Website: macys
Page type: billing-address
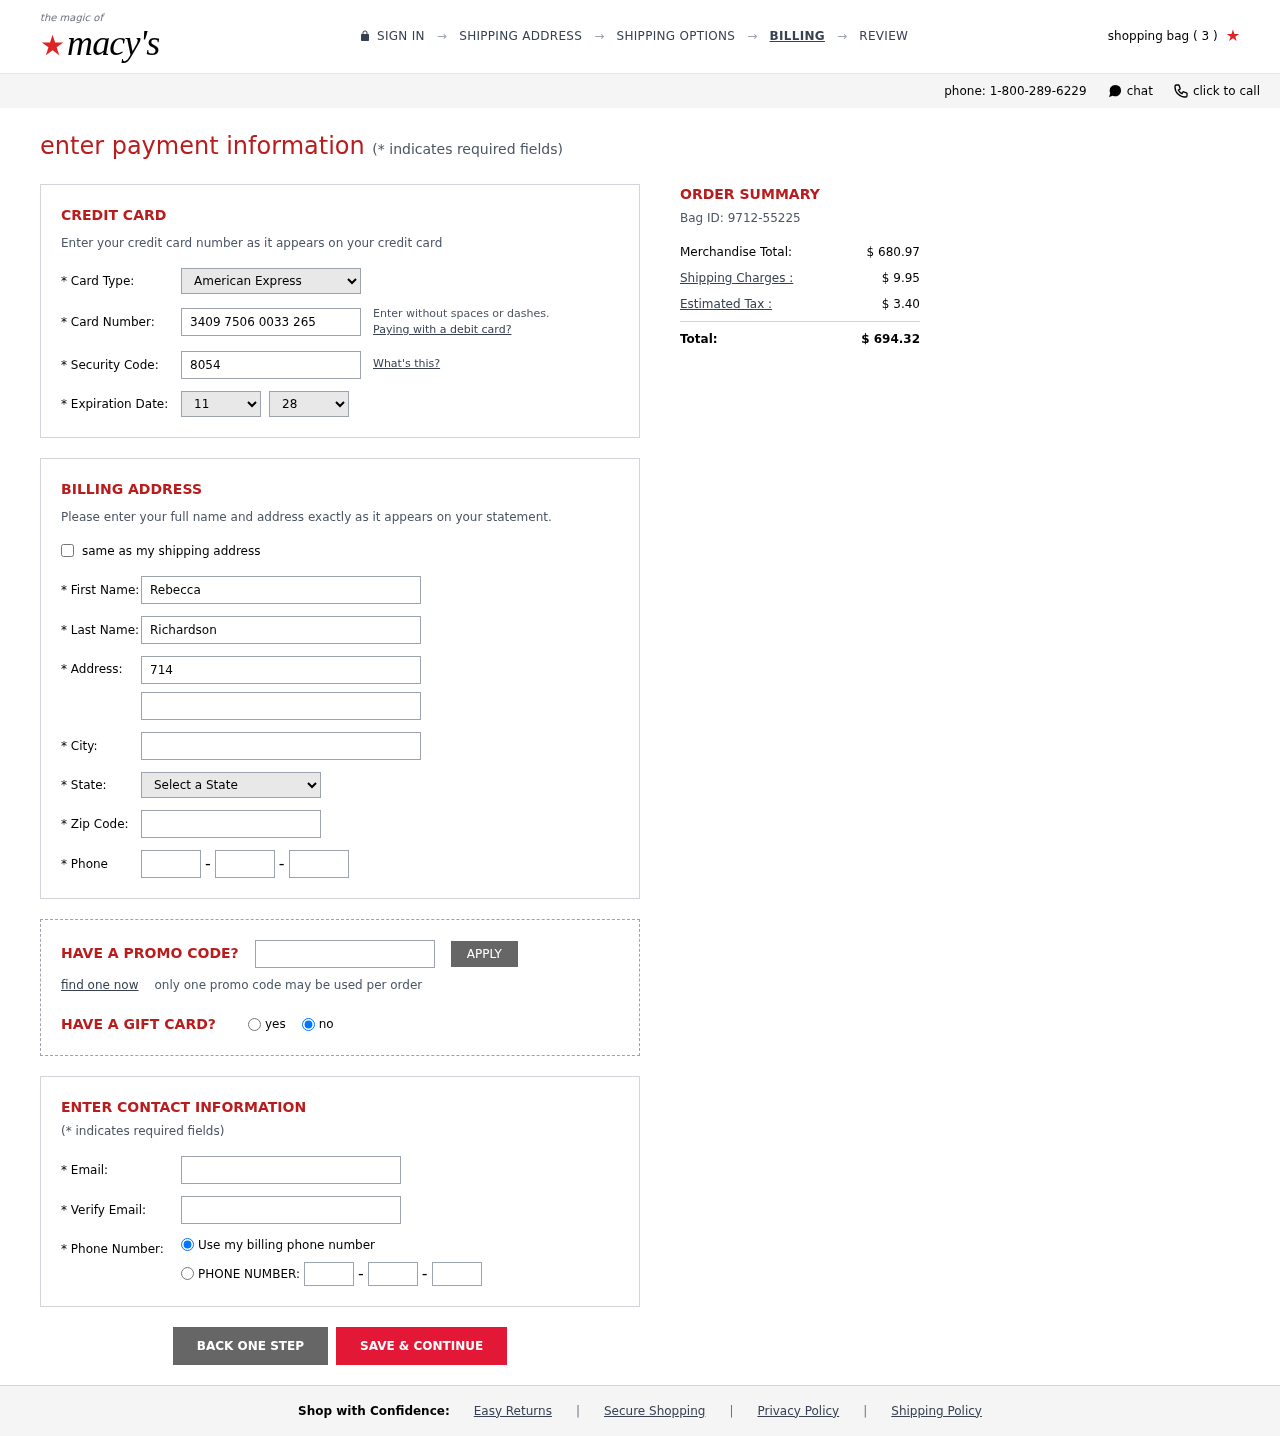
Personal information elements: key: PII_CARD_CVV
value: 8054
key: PII_CARD_EXPIRY_MONTH
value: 11
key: PII_CARD_EXPIRY_YEAR
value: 28
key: PII_CARD_NUMBER
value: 3409 7506 0033 265
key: PII_CARD_TYPE
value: American Express
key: PII_CITY
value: South Deborahberg
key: PII_EMAIL
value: rebecca.richardson@gmail.com
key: PII_FIRSTNAME
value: Rebecca
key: PII_LASTNAME
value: Richardson
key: PII_PHONE_AREA
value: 537
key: PII_PHONE_PREFIX
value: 782
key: PII_PHONE_SUFFIX
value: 3363
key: PII_POSTCODE
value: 81291
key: PII_STATE_ABBR
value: AR
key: PII_STREET
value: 714 Frazier Mall
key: PII_STREET2
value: Suite 345
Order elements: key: ORDER_NUM_ITEMS
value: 3
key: ORDER_ID
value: Bag ID: 9712-55225
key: ORDER_SUBTOTAL
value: $ 680.97
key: ORDER_SHIPPING_COST
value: $ 9.95
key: ORDER_TAX
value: $ 3.40
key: ORDER_TOTAL
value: $ 694.32